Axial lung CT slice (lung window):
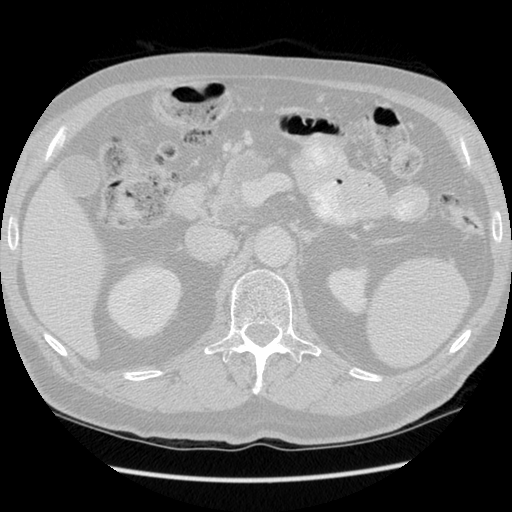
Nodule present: no